Question: I successfully followed instructions on getting a Three20 photo gallery created. However, when I click a thumbnail it behaves like the native Photo App. Is this functionality easily overridden? When I click the thumbnail I want to produce a view like the image below.

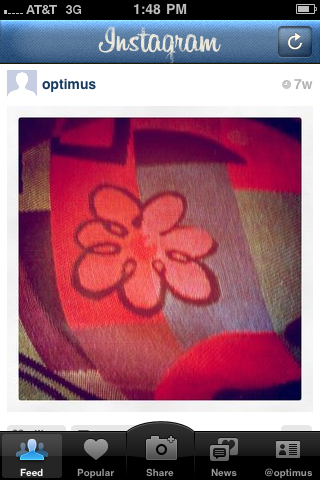
Answer: The answer is, none of the views provided by Three20 would directly do the trick. Instagram implemented such a view by heavily customizing Cocoa Touch's UITableView. If you want the same style, you will have to roll up your sleeves and implement it by yourself.